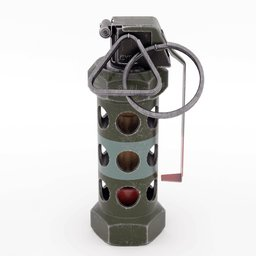
Label: tools